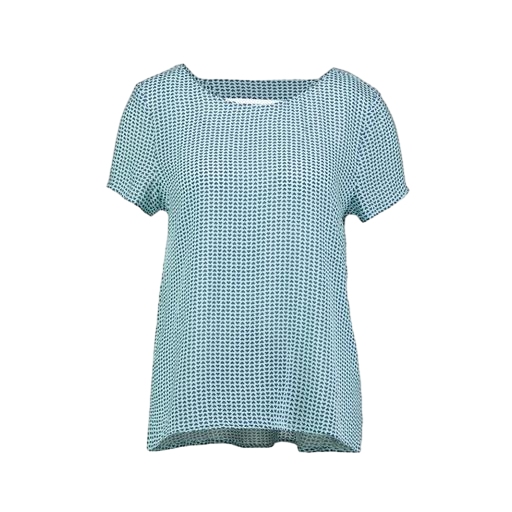
blue plus size printed t-shirt only macy, blue printed contrast t-shirt only macy, blue dotted hi-lo tee, white background